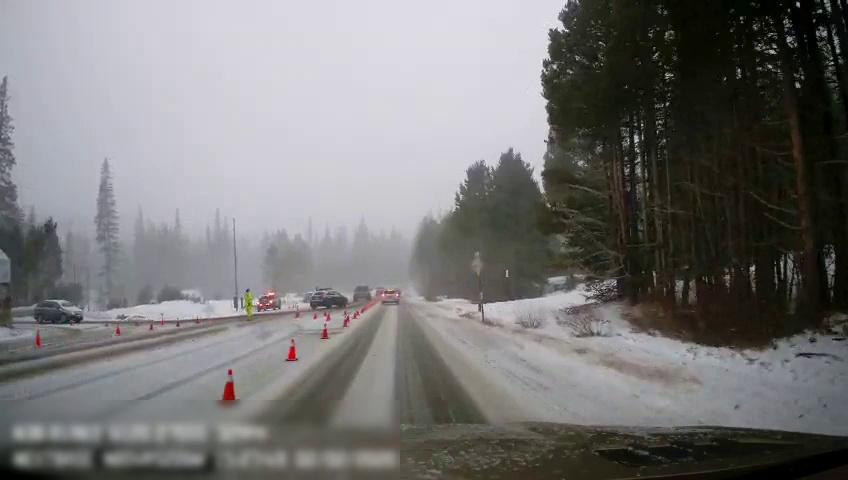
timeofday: Day
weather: Snowy
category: Drivable Space
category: Vehicles | SUV
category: Vehicles | SUV
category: Vehicles | SUV
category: Vehicles | SUV
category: Vehicles | Truck
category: Vehicles | Car
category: Vehicles | SUV
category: Pedestrians